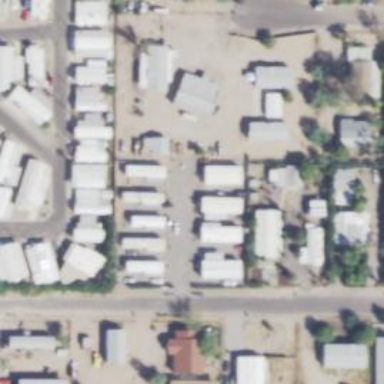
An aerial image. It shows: Residential area known as trailer park.